Field crop: maize
Growth stage: 2
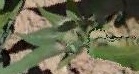
Species: maize